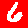
Digit: 6